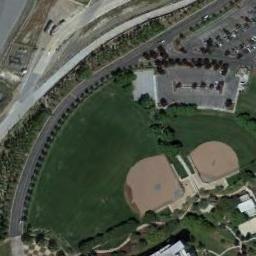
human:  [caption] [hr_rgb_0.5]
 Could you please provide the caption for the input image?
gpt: This baseball field is like a four-petal flower and surrounded by vegetation .

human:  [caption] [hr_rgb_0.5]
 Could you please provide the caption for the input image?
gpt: There are two baseball diamonds in the middle of grass next to a road .

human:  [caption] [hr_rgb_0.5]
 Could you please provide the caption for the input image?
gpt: Two adjacent baseball diamonds on the lawn with some trees and some roads around them .

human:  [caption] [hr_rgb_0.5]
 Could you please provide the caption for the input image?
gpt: There are two baseball diamond in the grass surrounded by the road, Parking lot and forests .

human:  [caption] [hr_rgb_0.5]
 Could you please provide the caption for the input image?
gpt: One road is next to two baseball diamonds .